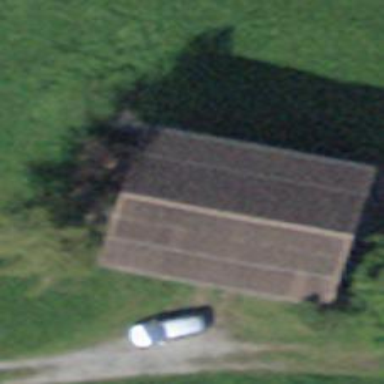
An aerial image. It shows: Rural barn.